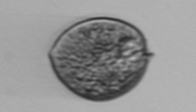
Label: Prorocentrum